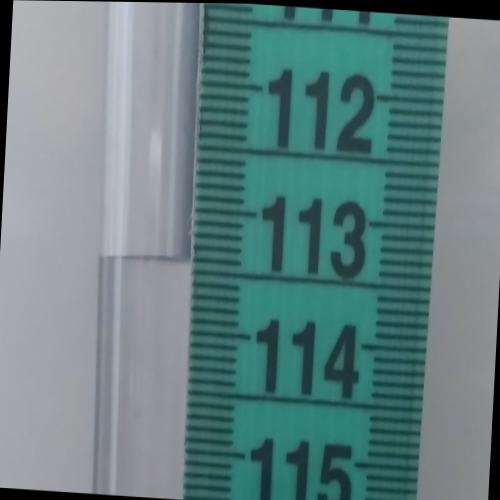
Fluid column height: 113.4 cm